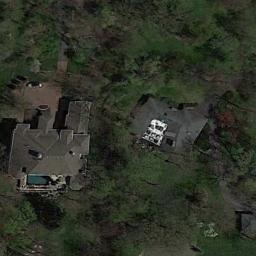
Label: residential